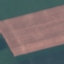
Label: AnnualCrop